Question: I have 2 arrays: the first array contains areas of flats and the second its prices. The values of arrays form a chart and will be used to calculate results of a cost function. The main task is to find the best parameter of the cost function to minimize its result. This is how the cost function looks like:

It was suggested creating a loop from 1 to 10 000 and find the best parameter that has less result. The complexity of this algorithm is 10 000 * size of the arrays.
I proposed an idea to calculate differences between corresponding elements of the arrays and put results into an array. Then find an average of all elements of this array. The obtained average value is the parameter which should provide a better result for our cost function. The algorithm is much more efficient than previous one and can provide more accurate results.
I am wondering whether my algorithm is applicable or not?
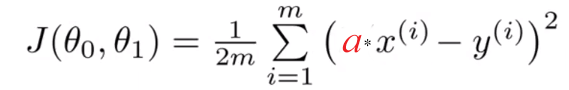
Answer: The cost function that you're proposing is the mean squared error of fitting a linear function to a collection of data points. This is a well-studied problem, and in fact there's a closed-form solution that will tell you the mathematically optimal value of a that you should pick. In that sense, I would recommend not using of the solutions that are proposed here and to instead just solve things directly.
The cost function you have is a function purely of the variable a, so taking the derivative with respect to a, setting that derivative to zero, and solving should give you the optimal choice of a.
> Cost(a) = (1 / 2m) S(ax - y)Cost'(a) = (1 / 2m) S2(ax - y)xCost'(a) = (1 / 2m) S(2ax - 2xy)
Setting this expression to 0 and simplifying tells us that
> 0 = (1 / 2m) S(2ax - 2xy)0 = S(2ax - 2xy)0 = 2a Sx - 2Sxya Sx = Sxya = (Sxy) / (Sx)
You should be able to compute this pretty easily in time O(n) by making a single pass over the array and computing the numerator and denominator